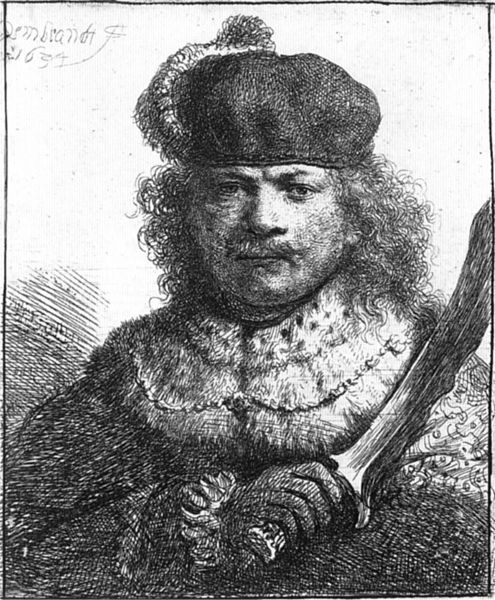
Titel: Selbstbildnis als orientalischer Fürst mit einem Kris
Künstler: Harmensz van Rijn Rembrandt
Institution: Amsterdam, Rijksprentenkabinett
Schlagwörter: feder, hand, mann, weiß, haar, hut, mund, nase, schwarz, zeichnung, blick, bart, kappe, mütze, augen, bärtig, hermelin, kragen, messer, pelz, rembrandt, portrait, porträt, signatur, gewand, haare, lange haare, locken, kopfbedeckung, graphik, ernst, rüschen, schnauzer, klinge, tusche, kohle, druck, schwarz weiss, schraffur, radierung, lithografie, schwert, säbel, waffe, selbstbildnis, bleistift, pelzkragen, forscher, entdecker, reisender, 1637, abenteurer